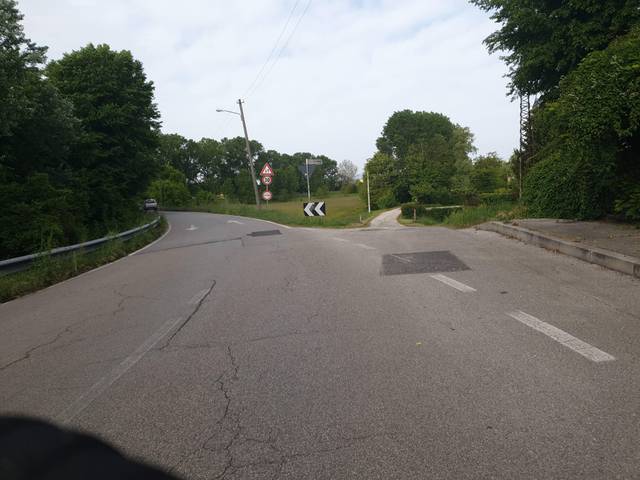
Region: Italy
Coordinates: 45.386, 11.856